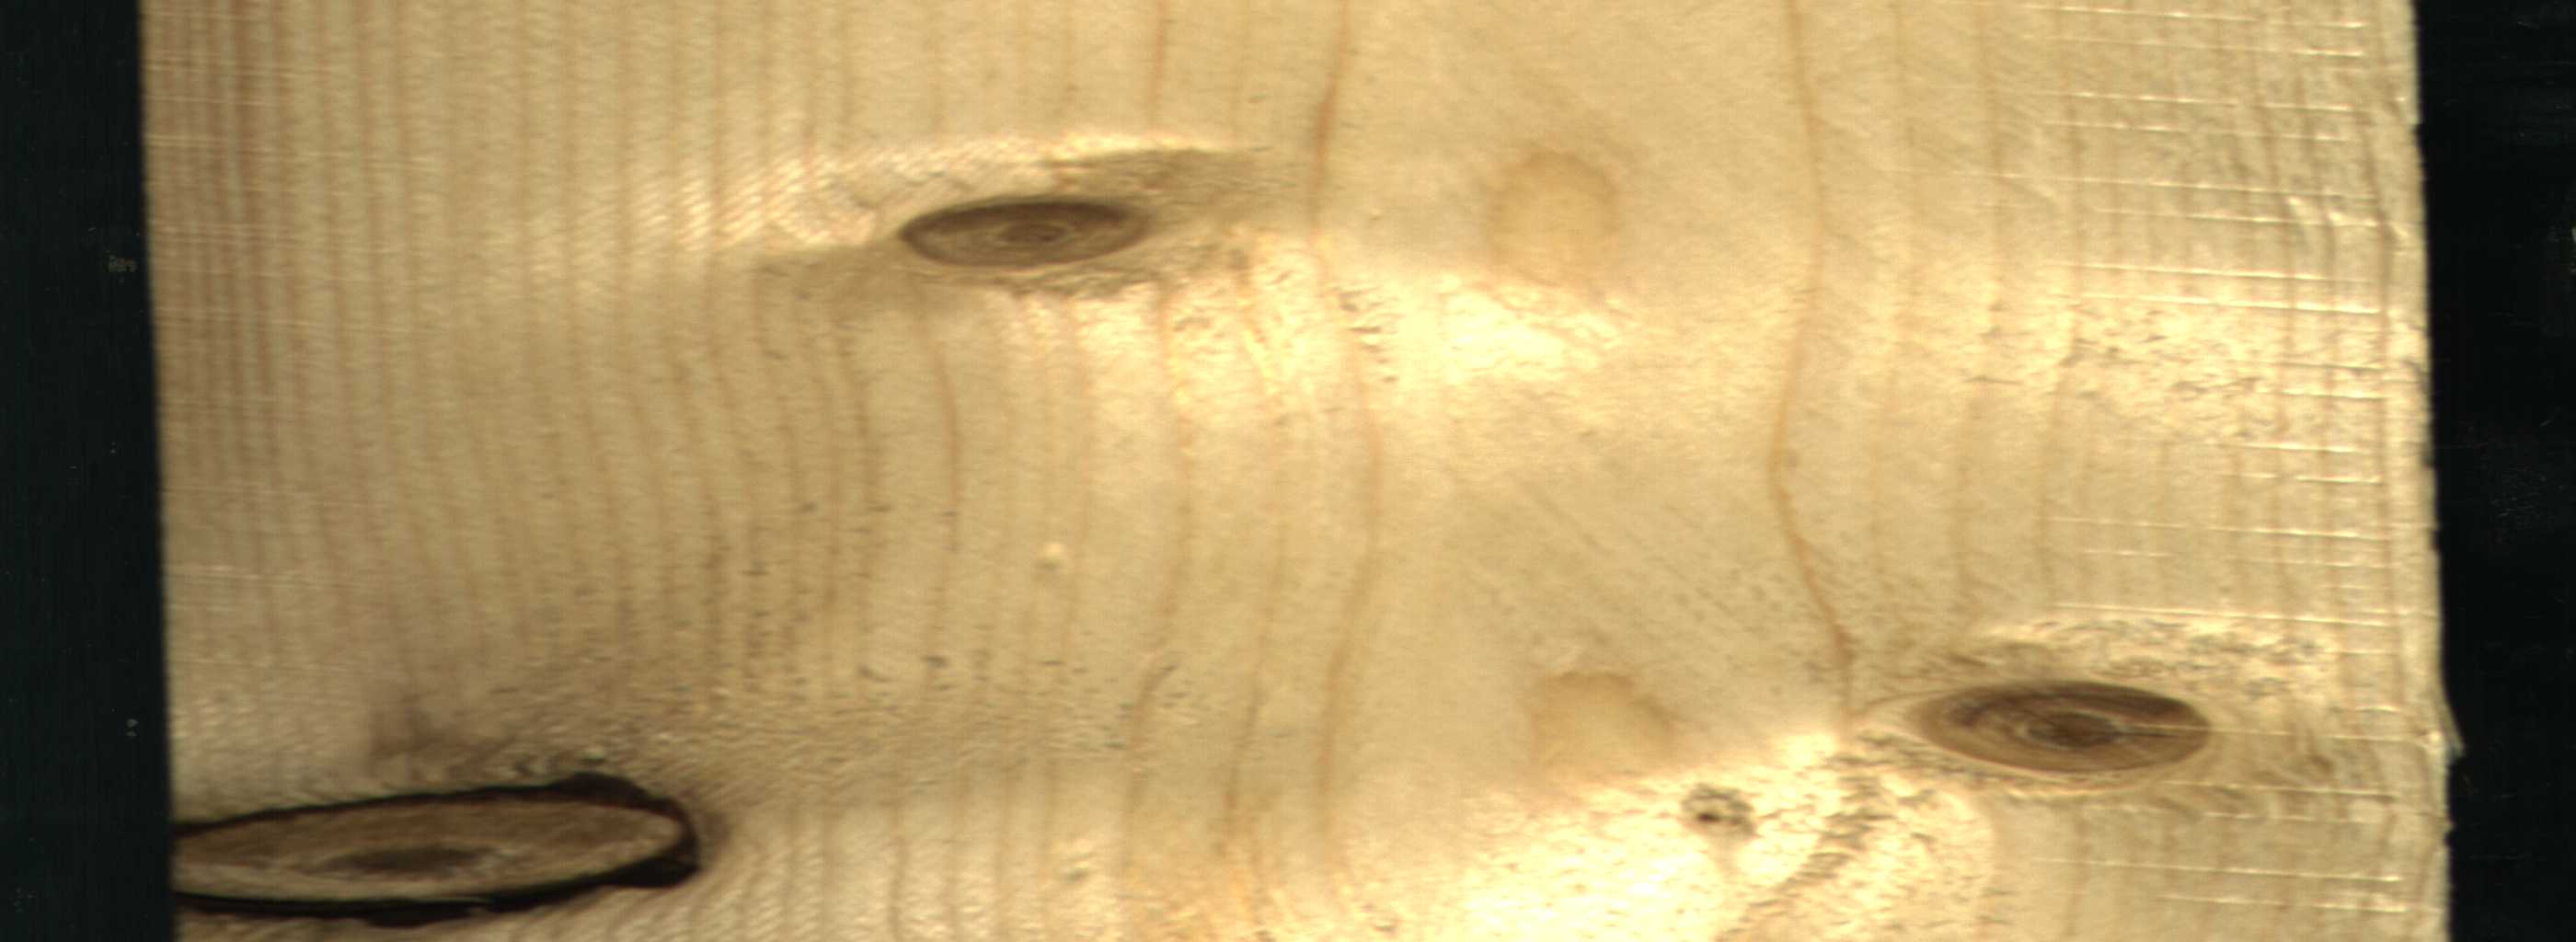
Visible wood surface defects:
Dead_Knot
Live_Knot
Live_Knot
Live_Knot